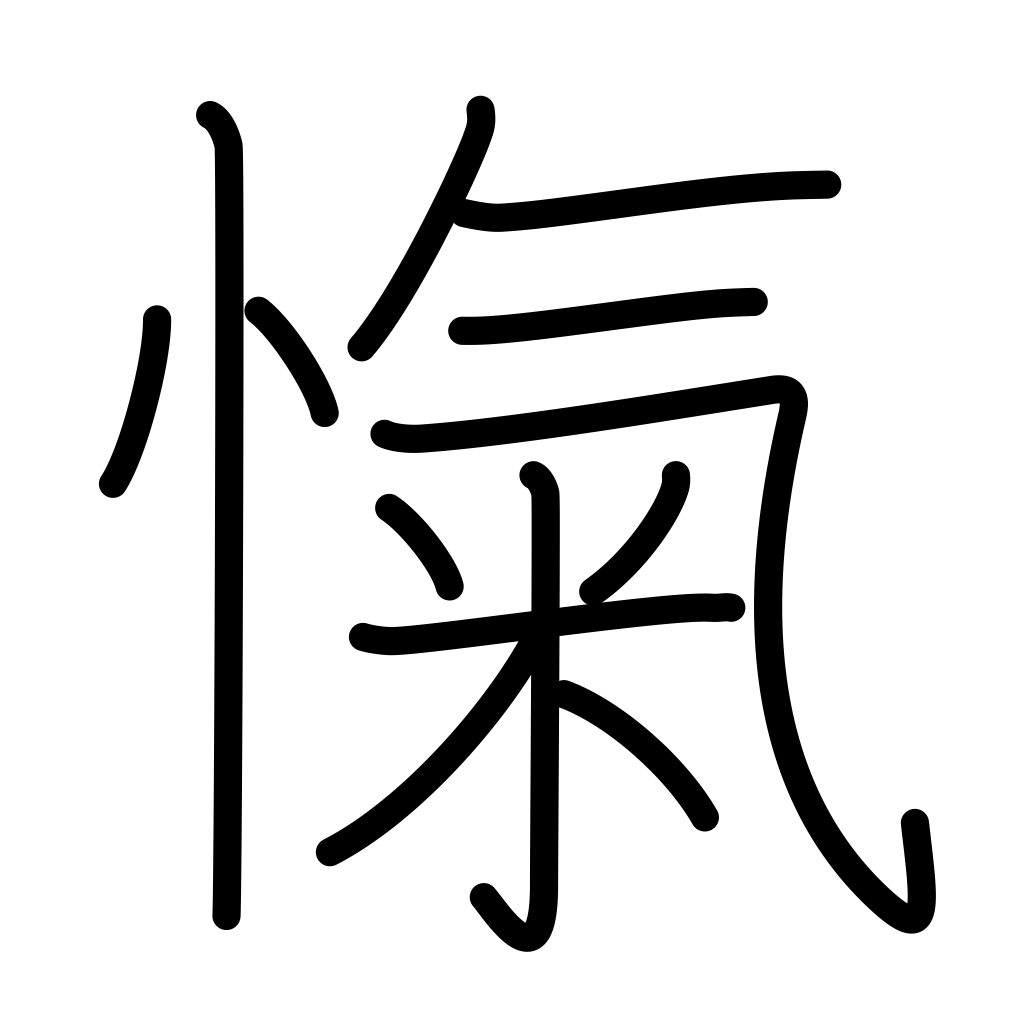
Meaning: anger, breathlessness